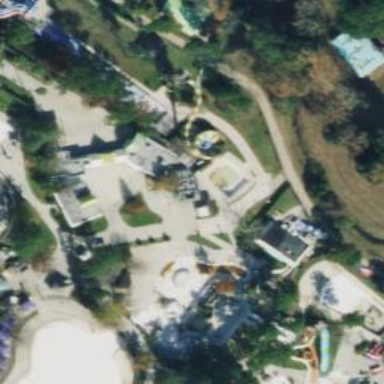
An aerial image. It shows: Water slide designed for family rafting.